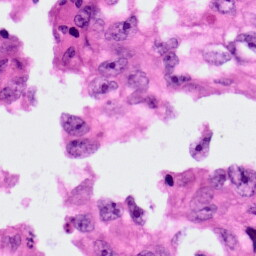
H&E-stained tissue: Lung